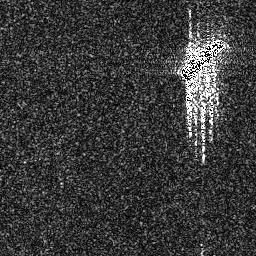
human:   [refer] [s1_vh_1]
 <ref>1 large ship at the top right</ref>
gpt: <box>[[69, 14, 88, 32, 0]]</box>